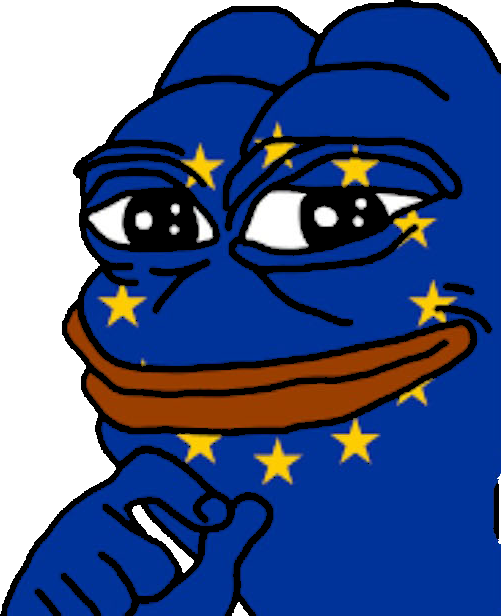
Label: 5_Pepe